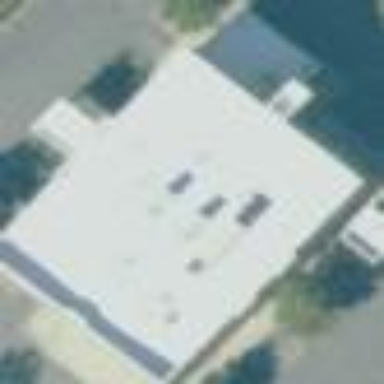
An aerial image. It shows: Veterinary building.